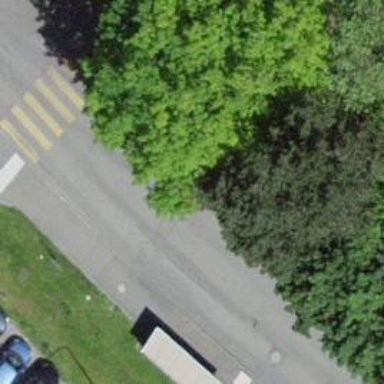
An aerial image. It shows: Bus stop with sheltered platform for public transport.